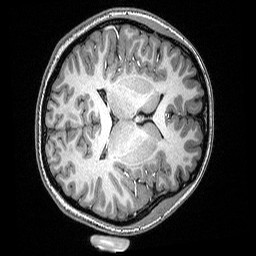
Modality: T1w
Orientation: axial